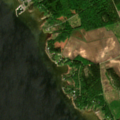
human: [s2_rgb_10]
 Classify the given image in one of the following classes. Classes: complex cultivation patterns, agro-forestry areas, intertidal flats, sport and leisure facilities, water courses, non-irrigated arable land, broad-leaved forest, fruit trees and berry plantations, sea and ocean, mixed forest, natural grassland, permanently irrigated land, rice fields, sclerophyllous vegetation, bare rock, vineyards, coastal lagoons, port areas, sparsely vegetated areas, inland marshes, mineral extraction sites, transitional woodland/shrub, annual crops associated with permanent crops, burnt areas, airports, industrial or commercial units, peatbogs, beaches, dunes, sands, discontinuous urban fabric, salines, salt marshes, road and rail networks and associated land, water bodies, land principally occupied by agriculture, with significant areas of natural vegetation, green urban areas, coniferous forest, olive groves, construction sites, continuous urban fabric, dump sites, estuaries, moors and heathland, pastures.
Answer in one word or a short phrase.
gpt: non-irrigated arable land, mixed forest, sea and ocean